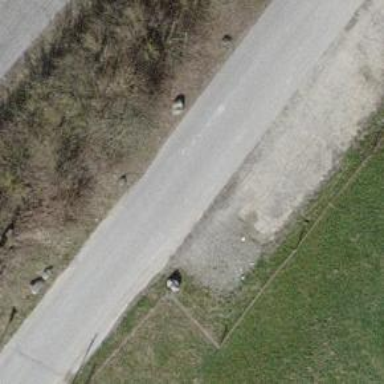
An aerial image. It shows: Lift gate barrier.